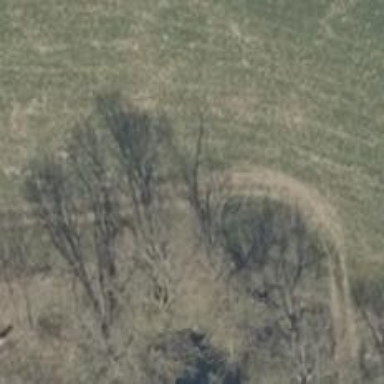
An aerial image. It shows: Hunting stand.